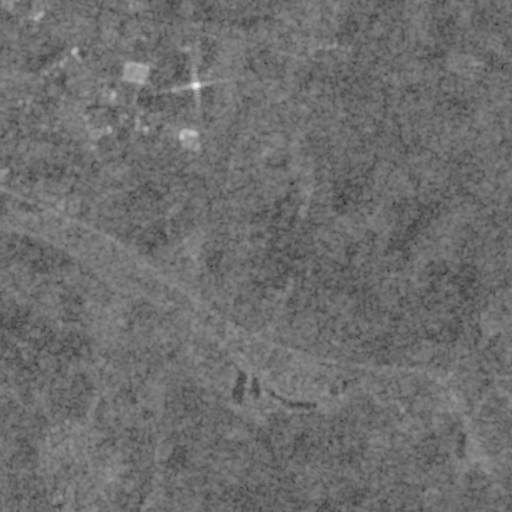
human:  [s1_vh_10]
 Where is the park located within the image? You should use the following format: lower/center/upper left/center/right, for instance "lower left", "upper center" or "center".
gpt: The park is located in the lower left of the image.
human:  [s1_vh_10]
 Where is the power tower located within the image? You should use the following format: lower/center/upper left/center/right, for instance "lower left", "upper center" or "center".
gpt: The power tower is located in the upper right of the image.
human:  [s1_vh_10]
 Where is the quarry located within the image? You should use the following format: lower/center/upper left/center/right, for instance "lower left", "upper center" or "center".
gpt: The quarry is located in the center of the image.
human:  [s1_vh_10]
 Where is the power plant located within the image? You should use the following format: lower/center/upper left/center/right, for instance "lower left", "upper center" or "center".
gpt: There is no power plant in the image.

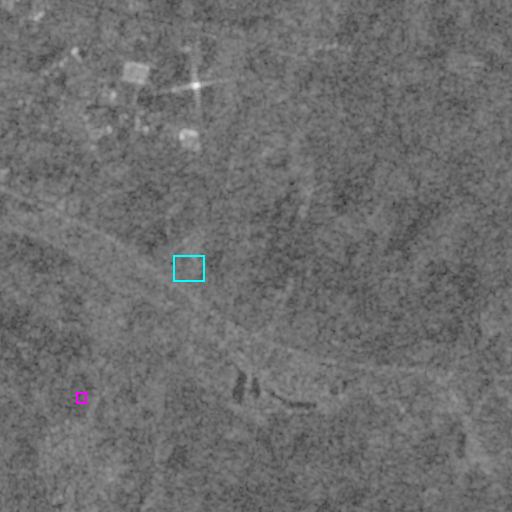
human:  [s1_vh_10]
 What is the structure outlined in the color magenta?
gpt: The structure outlined in magenta is a park.
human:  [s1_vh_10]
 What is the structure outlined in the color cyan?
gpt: The structure outlined in cyan is a quarry.
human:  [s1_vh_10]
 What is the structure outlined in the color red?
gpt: There is no red outline.